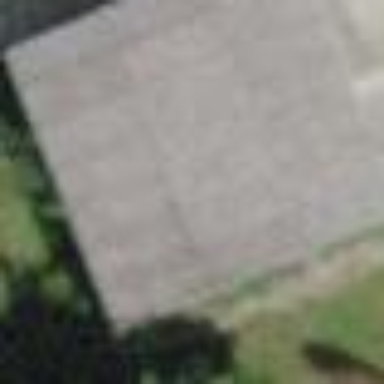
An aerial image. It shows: Garage.